Question: I am creating an android app which pulls in RSS Feeds from here <URL>
I had trouble with removing the < br/> tags from the RSS feed as i have it pulling into a AlertDialog Box but i managed to get it working with this code:
'''
public void onItemClick(AdapterView<?> parent, View view, int position, long id) {
String title = episode_titles.get(position);
String descrip = episode_description.get(position);
title = removeBr(title);
descrip = removeBr(descrip);
AlertDialog alertDialog = new AlertDialog.Builder(MainActivity.this).create();
alertDialog.setTitle(title);
alertDialog.setMessage(descrip);
alertDialog.setButton("Close", new DialogInterface.OnClickListener() {
public void onClick(DialogInterface dialog, int which) {
} });
alertDialog.setIcon(R.drawable.android_icon);
alertDialog.show();
}
private String removeBr(String str1){
return str1.replaceAll("<br/>", "");
}
'''
Now the problem i have is that when i view the RSS feed description in my Alert Dialog box it seems that even though the < br/> have been told to show nothing they are still making the line of text move over to the right (image below) is there a way to get all the text aligned on the left so to say where the word November starts i want each line to start there.
Thanks.

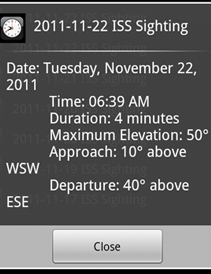
Answer: Try trimming the strings before displaying them:
'''
title = removeBr(title).trim();
descrip = removeBr(descrip).trim();
'''
Later edit: True, I didn't notice that 'descrip' also contains some tabs as well.
'''
descrip = removeBr(descrip).replaceAll("\t", "");
'''